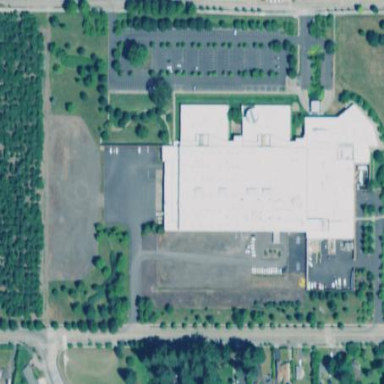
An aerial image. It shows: Commercial building.